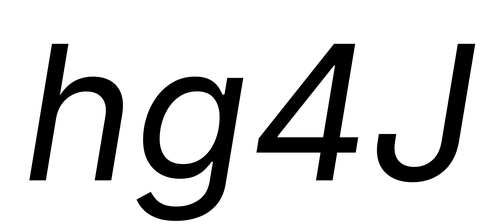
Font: Inter-Italic_Italic